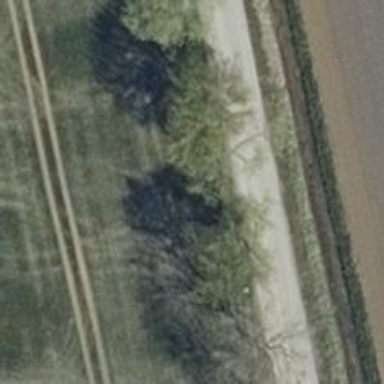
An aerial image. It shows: Row of deciduous broadleaved trees.